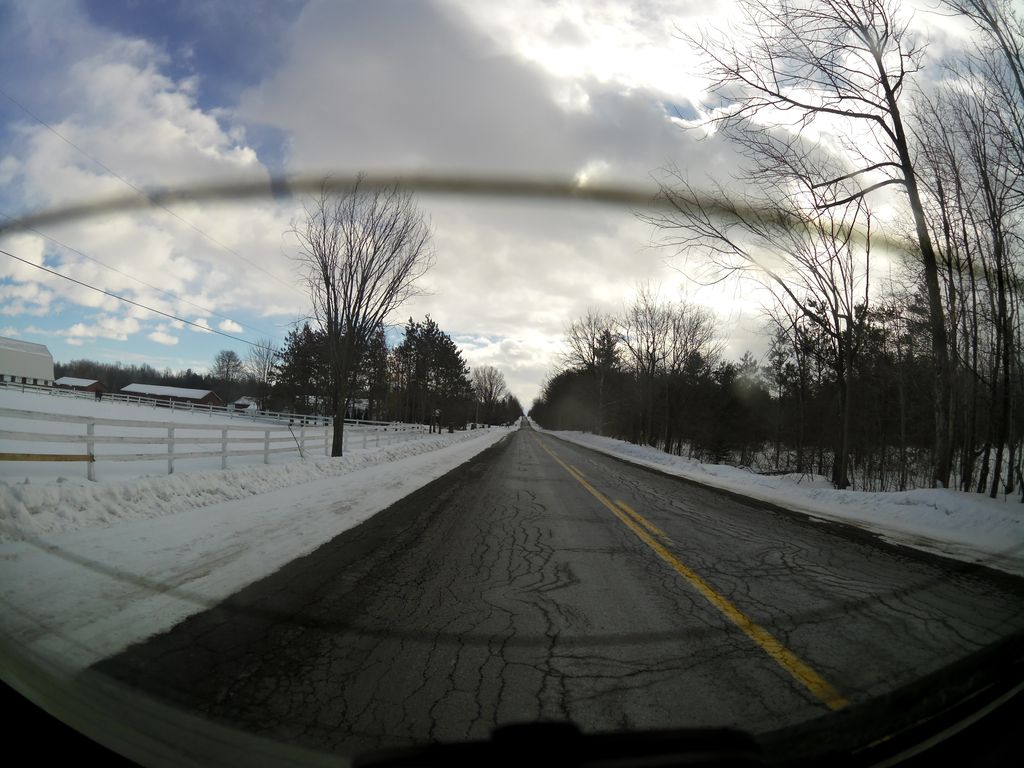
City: ottawa-gatineau